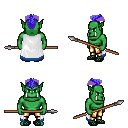
a pixel art fantasy rpg character, male body template, orc, green skin, white trimmed cape, gold greaves, blue short mohawk hairstyle, ghillies, spear, four views (front, back, left, right), 2x2 character sprite sheet, small pixel art, hard edges, no anti-aliasing